Question: My code:
1. window.cpp Window::Window(int w, int h, const char *title, const char *icon)
{
height = h;
width = w;
if(SDL_Init( SDL_INIT_EVERYTHING ) == 0)
{
SDL_WM_SetCaption(title, NULL);
SDL_WM_SetIcon(SDL_LoadBMP(icon),NULL);
screen = SDL_SetVideoMode(width, height, 32,
SDL_SWSURFACE | SDL_RESIZABLE | SDL_DOUBLEBUF);
if(screen == NULL)
{
running = false;
return;
}
fullscreen = false;
}
else
running = false;
return;
}
Window::Window()
{
const SDL_VideoInfo* info = SDL_GetVideoInfo();
screenWidth = info->current_w;
screenHeight = info->current_h;
Window(640, 480, "Flatgu game", "rsc/img/icon.bmp");
}
2. window.h class Window
{
public:
Window();
~Window();
int getWidth() {return width;}
int getHeight() {return height;}
bool isFullscreen() {return fullscreen;}
void toggleFullscreen();
private:
Window(int w, int h, const char *title, const char *icon);
bool fullscreen, running;
int height, width, screenWidth, screenHeight;
SDL_Surface *screen;
};
It compiles fine, but then, after compiling, I'm getting this ugly error:

What's the reason of my problem? Why do I get so weird numbers?
(like ), and I have to do this before calling 'SDL_SetVideoMode()'. That's why it is in the constructor.
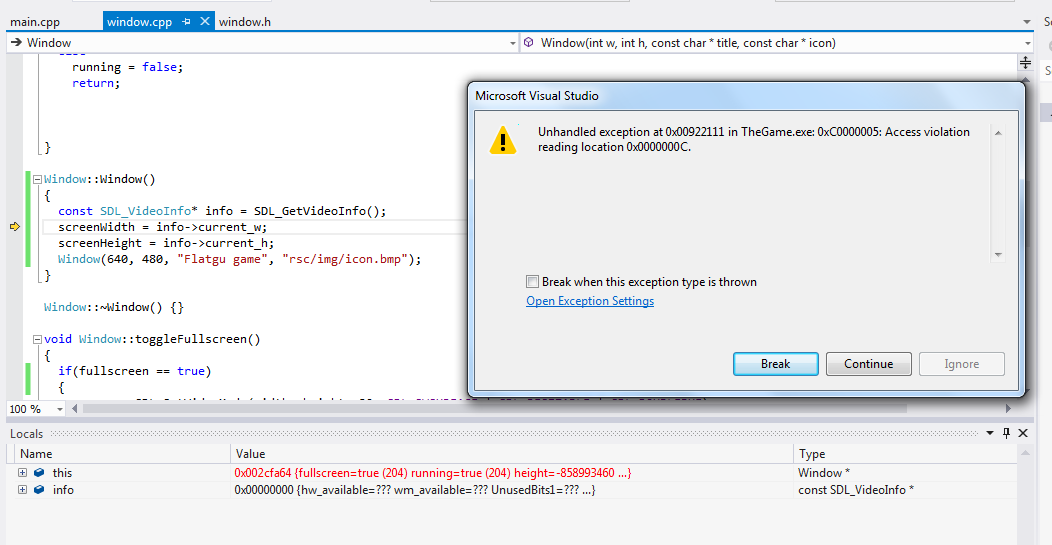
Answer: You have a problem with calling SDL Video Functions before actually initializing SDL.
'''
SDL_Init( SDL_INIT_EVERYTHING )
'''
has to be called
'''
SDL_GetVideoInfo();
'''
In your case you call 'SDL_GetVideoInfo();' first
'''
const SDL_VideoInfo* info = SDL_GetVideoInfo(); //<-- calls SDL_GetVideoInfo();
screenWidth = info->current_w;
screenHeight = info->current_h;
Window(640, 480, "Flatgu game", "rsc/img/icon.bmp"); //<-- initializes SDL
'''
So the solution is simple; make the call 'SDL_Init( SDL_INIT_EVERYTHING )' immediately at the start of your program, then you can call 'SDL_GetVideoInfo();' as much as you like.
You will have to restructure your class Window slightly.